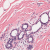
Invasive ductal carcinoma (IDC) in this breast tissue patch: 0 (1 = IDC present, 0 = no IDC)